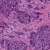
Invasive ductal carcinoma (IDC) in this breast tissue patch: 1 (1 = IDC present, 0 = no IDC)